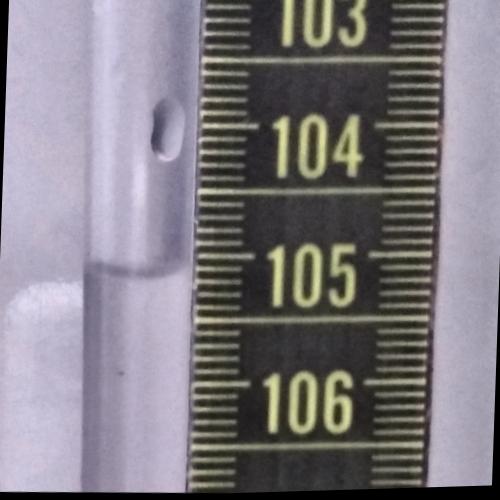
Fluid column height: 105.1 cm